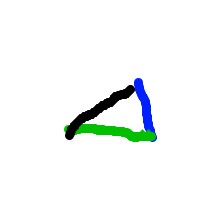
Shape: triangle